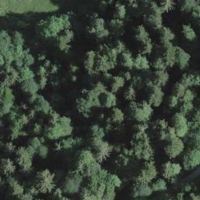
EUNIS habitat code: 44
Species observed at this site:
Capra ibex